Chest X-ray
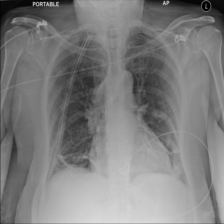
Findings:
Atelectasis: negative
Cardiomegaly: negative
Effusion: negative
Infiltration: negative
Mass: negative
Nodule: negative
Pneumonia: negative
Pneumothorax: negative
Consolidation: negative
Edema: negative
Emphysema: negative
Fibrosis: negative
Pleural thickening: negative
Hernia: negative